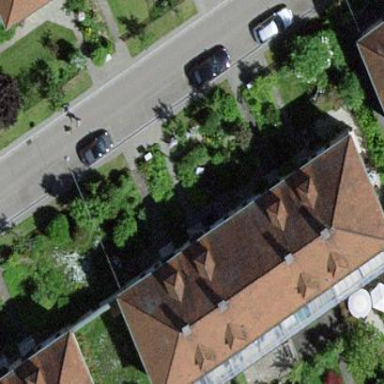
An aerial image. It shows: Terrace building with hipped roof shape.